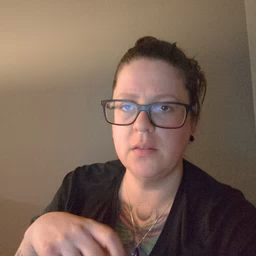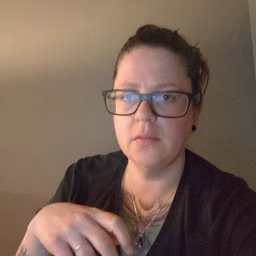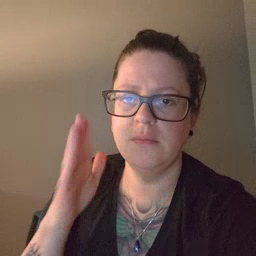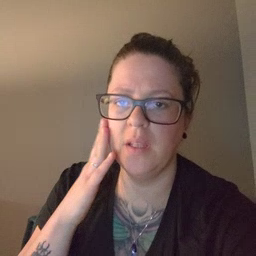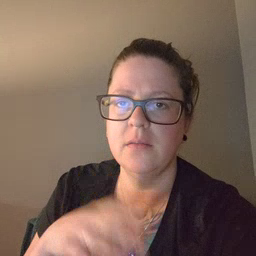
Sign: bed